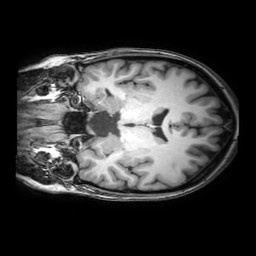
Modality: T1w
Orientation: coronal
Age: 21
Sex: female
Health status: healthy
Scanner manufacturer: philips
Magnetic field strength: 3 T
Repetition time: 0.0079 s
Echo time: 0.0035 s